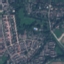
Land use / land cover class: Residential